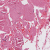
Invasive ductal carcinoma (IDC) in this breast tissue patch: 0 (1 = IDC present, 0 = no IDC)